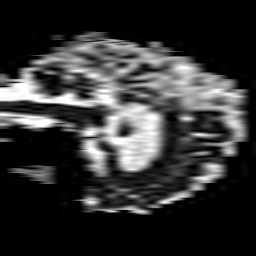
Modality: ADC
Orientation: sagittal
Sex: female
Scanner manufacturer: philips
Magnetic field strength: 3 T
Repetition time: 3.775 s
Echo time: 0.06069 s